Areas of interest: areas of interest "Memorial Hall"
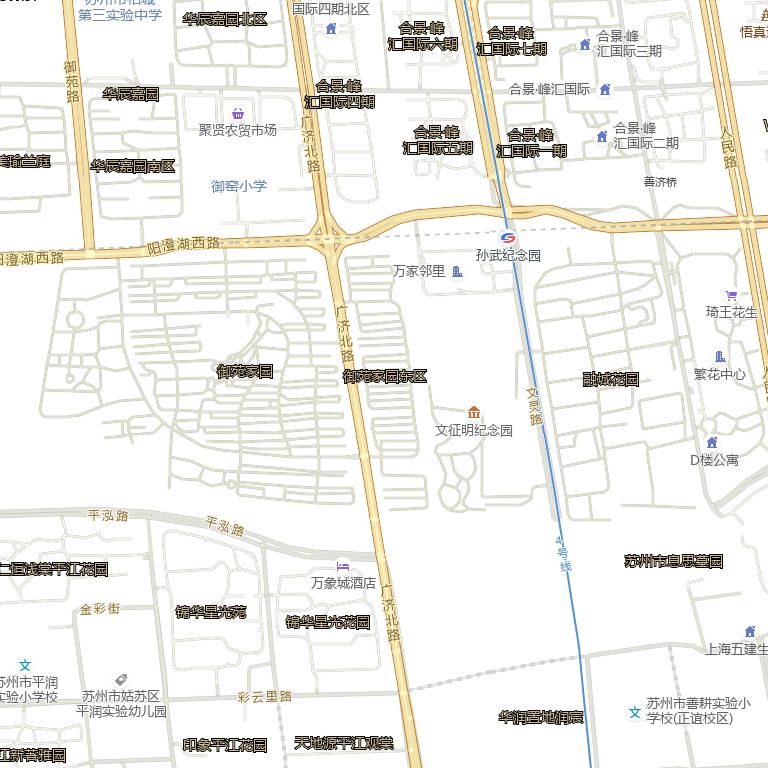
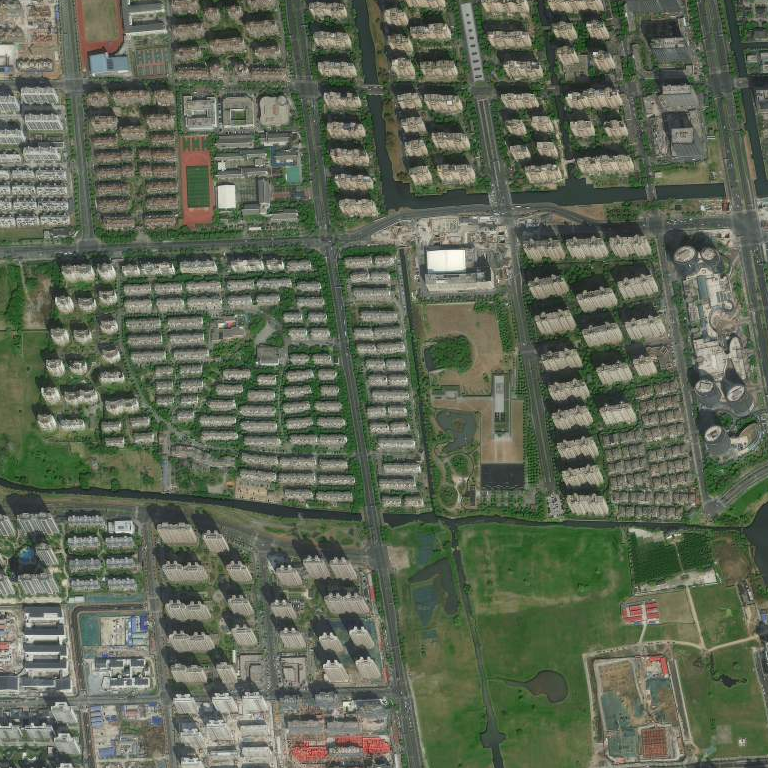